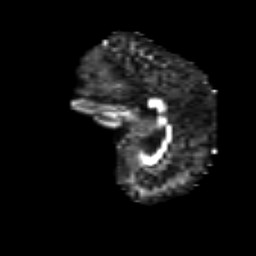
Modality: FA
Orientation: sagittal
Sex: male
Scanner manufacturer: siemens
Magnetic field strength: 3 T
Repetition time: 5 s
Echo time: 0.071 s